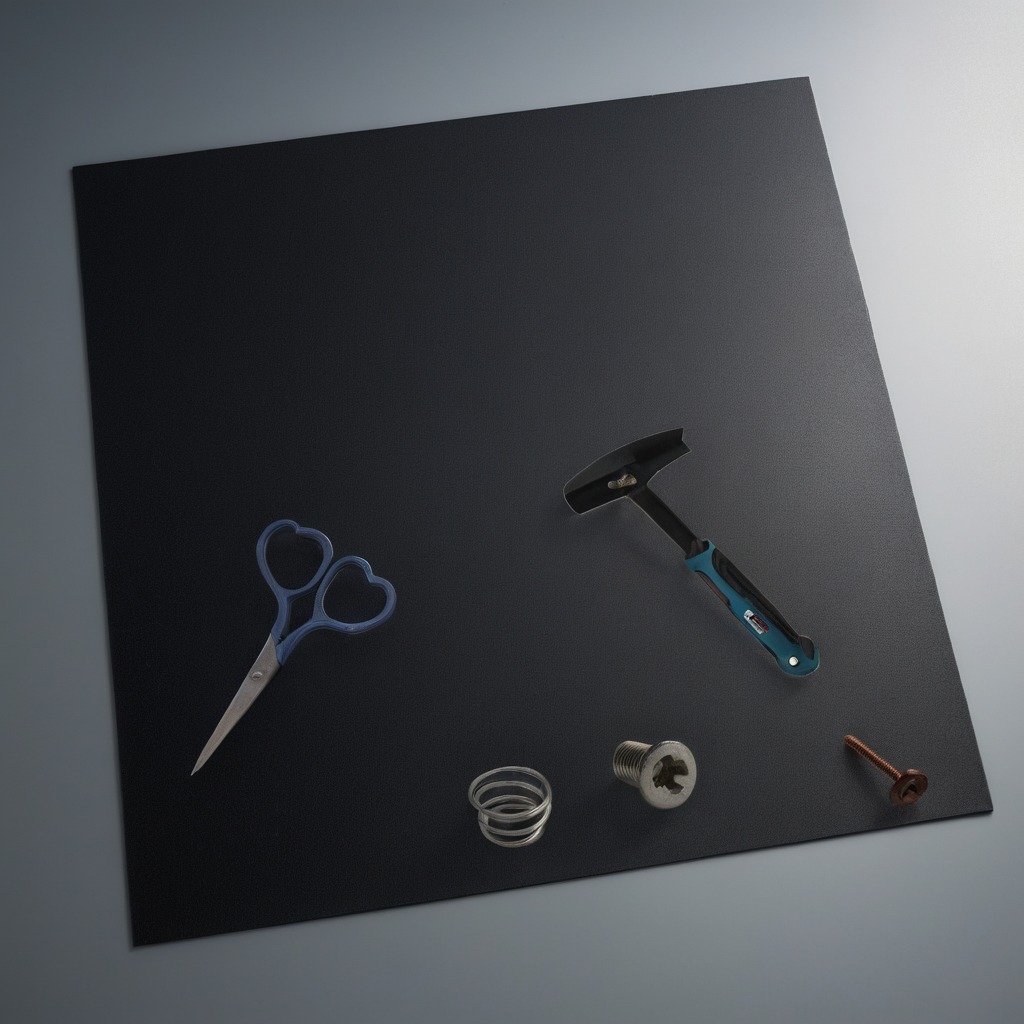
A metal machine screw, an iron nail, a hammer, a coiled metal spring, and a pair of scissors are lying on the clean granite tabletop.